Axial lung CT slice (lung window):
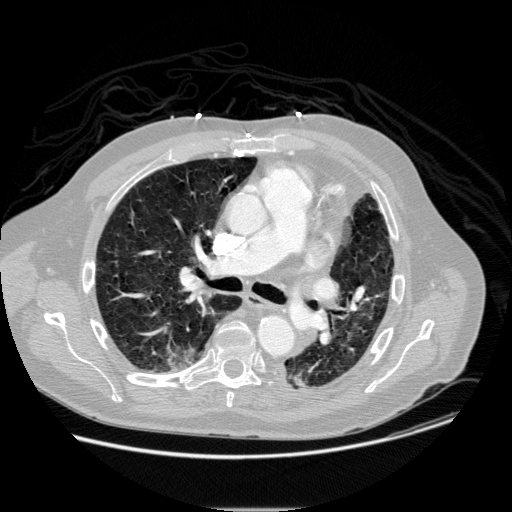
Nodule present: no